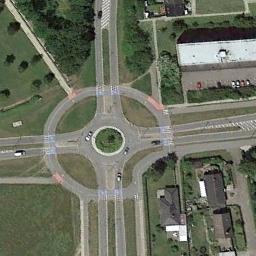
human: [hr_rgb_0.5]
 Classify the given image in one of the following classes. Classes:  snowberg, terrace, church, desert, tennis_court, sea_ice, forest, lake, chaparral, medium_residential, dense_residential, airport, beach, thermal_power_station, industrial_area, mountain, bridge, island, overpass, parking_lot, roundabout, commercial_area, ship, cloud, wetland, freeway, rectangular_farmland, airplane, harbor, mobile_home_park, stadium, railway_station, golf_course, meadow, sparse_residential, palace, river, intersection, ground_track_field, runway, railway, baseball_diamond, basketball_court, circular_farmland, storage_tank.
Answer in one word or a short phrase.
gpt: roundabout